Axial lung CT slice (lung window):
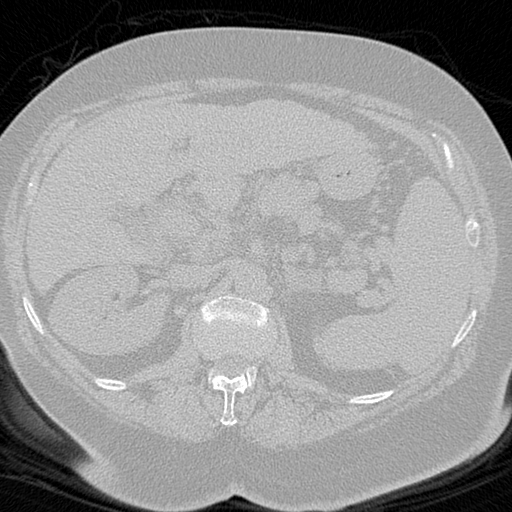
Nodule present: no